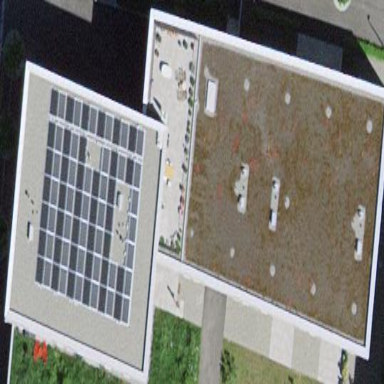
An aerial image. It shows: Flat-roofed building.